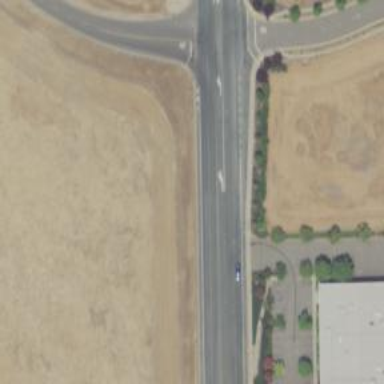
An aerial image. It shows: Tertiary road with asphalt surface.